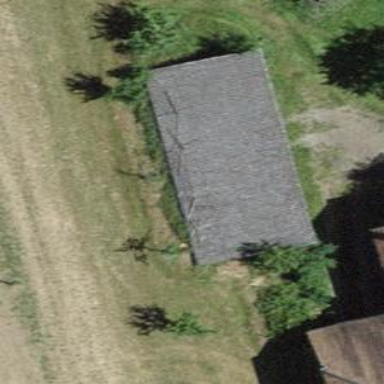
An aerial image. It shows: Rural barn.